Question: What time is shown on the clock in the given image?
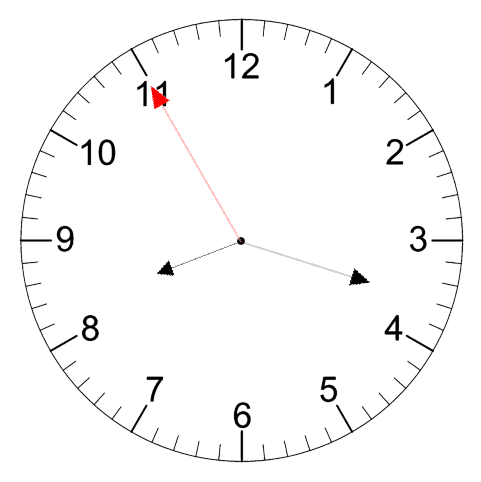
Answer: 08:17:55